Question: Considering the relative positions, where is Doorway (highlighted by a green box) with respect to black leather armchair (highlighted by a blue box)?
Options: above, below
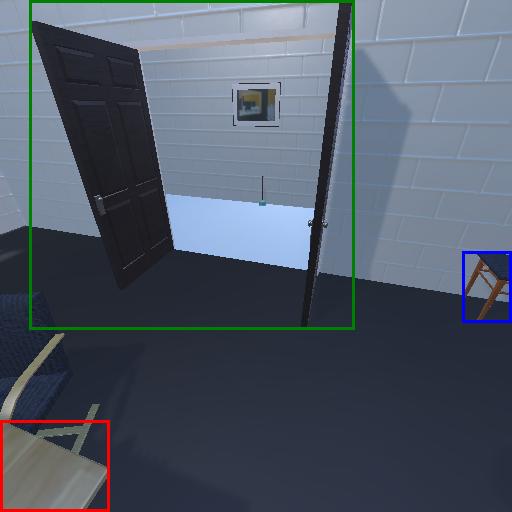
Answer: above